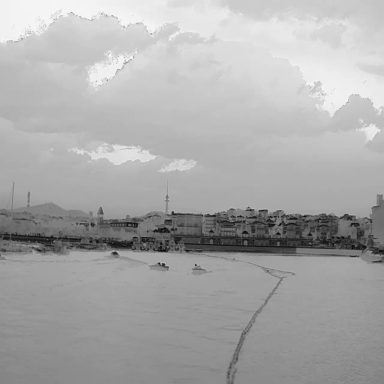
There are three canoes in the infrared image.